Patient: sex F, age 35
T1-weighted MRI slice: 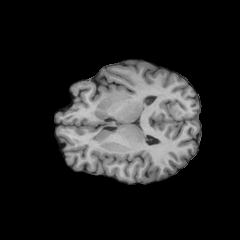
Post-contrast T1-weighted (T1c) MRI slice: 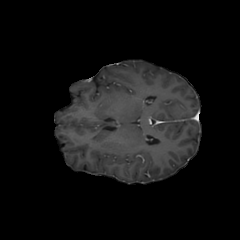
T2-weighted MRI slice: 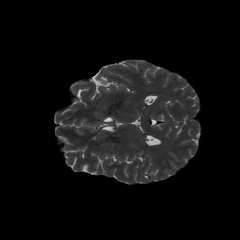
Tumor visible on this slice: no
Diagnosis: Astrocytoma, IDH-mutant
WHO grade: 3